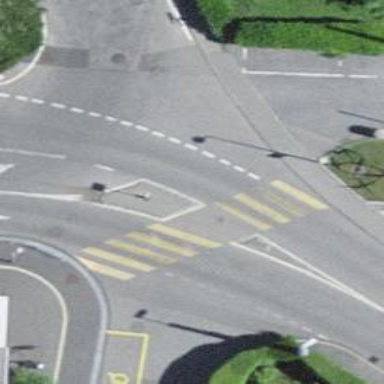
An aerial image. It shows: Marked pedestrian crossing with zebra designation and central island.